Interaction volume radius: 5 \u00c5
Interaction volume height: 15 \u00c5
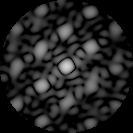
Disorder parameter: 0.2715